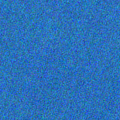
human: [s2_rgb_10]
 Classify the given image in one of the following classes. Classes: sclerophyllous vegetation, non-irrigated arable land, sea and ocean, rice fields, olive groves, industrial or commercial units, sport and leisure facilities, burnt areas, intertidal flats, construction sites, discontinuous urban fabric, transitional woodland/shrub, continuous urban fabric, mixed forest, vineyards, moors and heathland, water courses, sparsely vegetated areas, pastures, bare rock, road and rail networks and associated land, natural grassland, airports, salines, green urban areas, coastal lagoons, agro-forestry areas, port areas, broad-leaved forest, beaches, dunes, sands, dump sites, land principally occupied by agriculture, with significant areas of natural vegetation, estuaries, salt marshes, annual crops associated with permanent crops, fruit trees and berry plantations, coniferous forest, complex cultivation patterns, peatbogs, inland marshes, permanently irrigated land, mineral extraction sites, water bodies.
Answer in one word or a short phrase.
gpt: sea and ocean